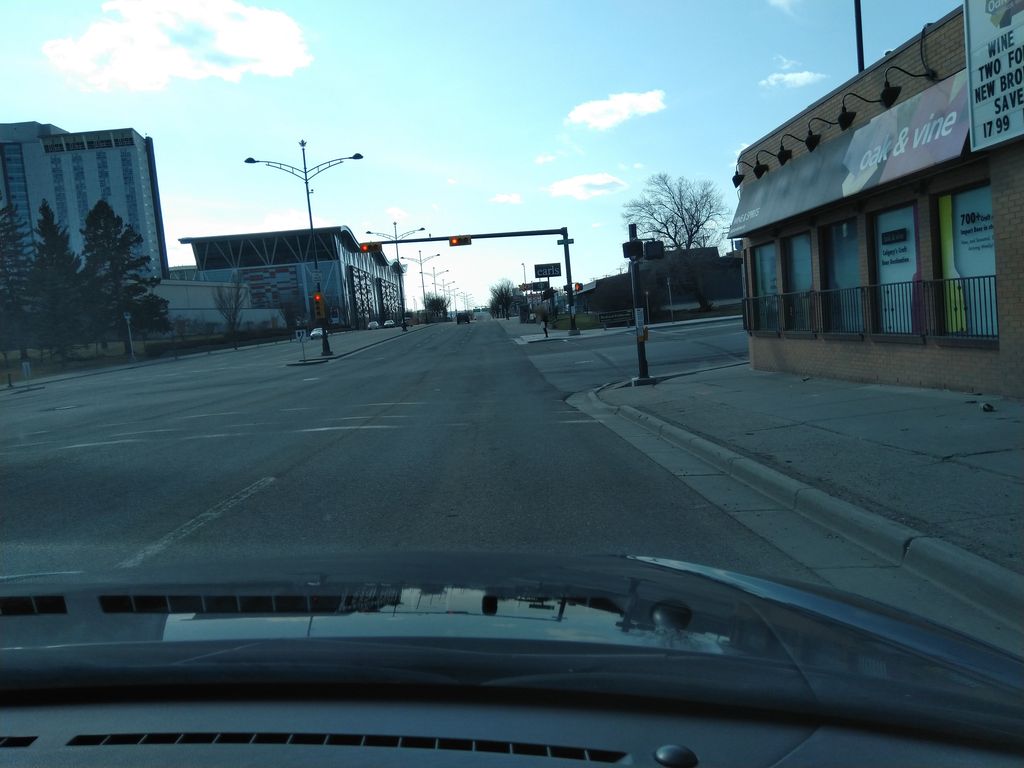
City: calgary